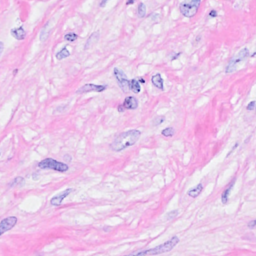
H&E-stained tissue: Breast